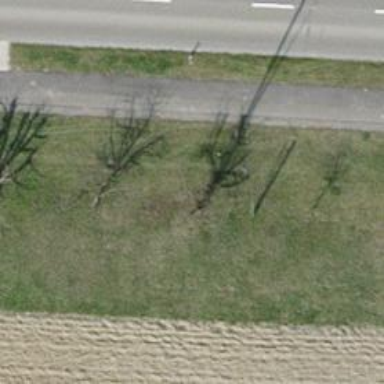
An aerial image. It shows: Minor power line with three cables.